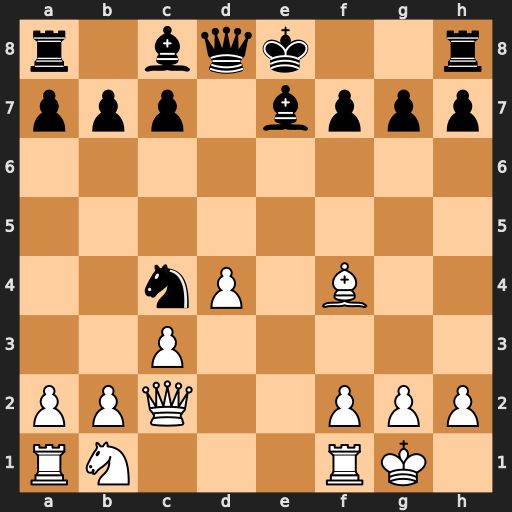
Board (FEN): r1bqk2r/ppp1bppp/8/8/2nP1B2/2P5/PPQ2PPP/RN3RK1
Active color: w
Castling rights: kq
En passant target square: -
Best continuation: Qa4+ Bd7 Qxc4